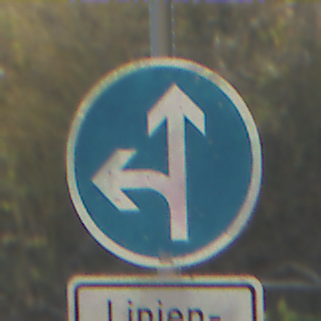
Verkehrszeichen: VorgeschriebeneFahrtrichtungGeradeausOderLinks
Zusatzzeichen unten: BesondereFahrzeugeUndTransportgueter2
Umgebung: Outdoor, Nature
Tageszeit: MorningAfternoon
Wetter: PartlyCloudy
Licht: Natural
Jahreszeit: NotSpecified
Kontrast: HighContrast